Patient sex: M
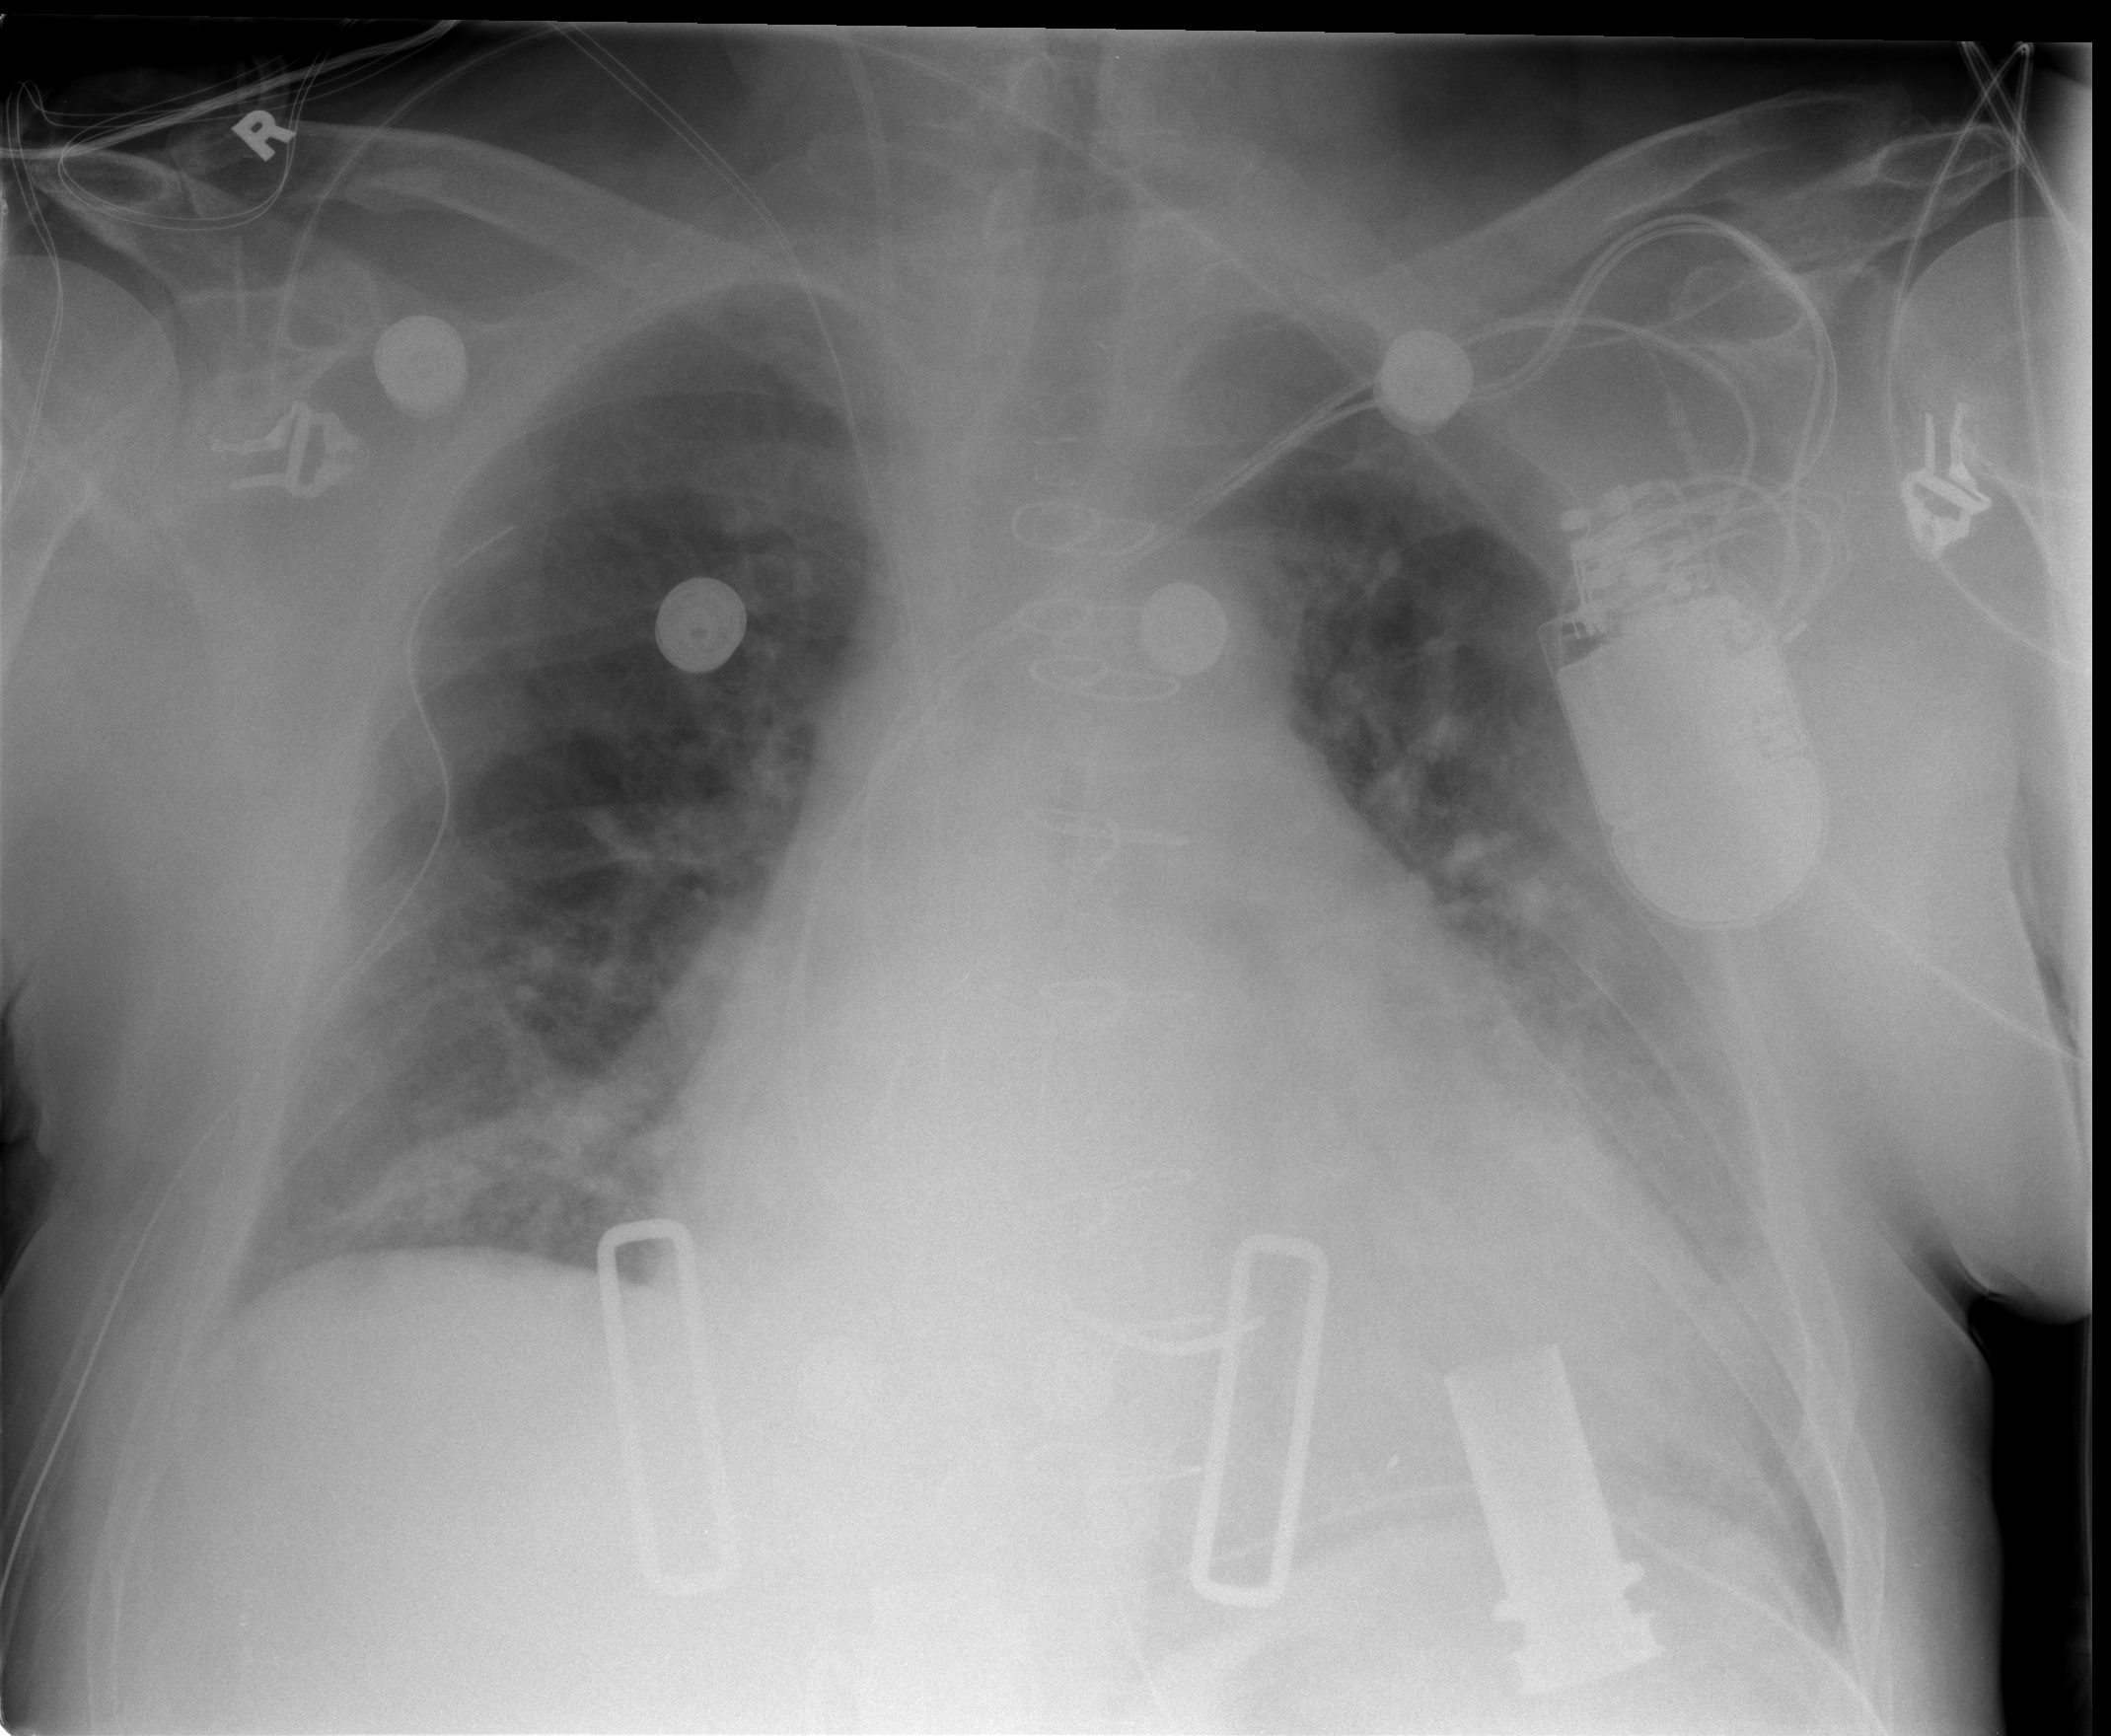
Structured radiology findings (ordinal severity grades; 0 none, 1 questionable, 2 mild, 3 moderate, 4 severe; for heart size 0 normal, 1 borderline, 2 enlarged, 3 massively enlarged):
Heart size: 2
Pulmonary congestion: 2
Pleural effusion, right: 0
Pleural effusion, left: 0
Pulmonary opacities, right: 2
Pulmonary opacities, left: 2
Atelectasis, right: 2
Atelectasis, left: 3